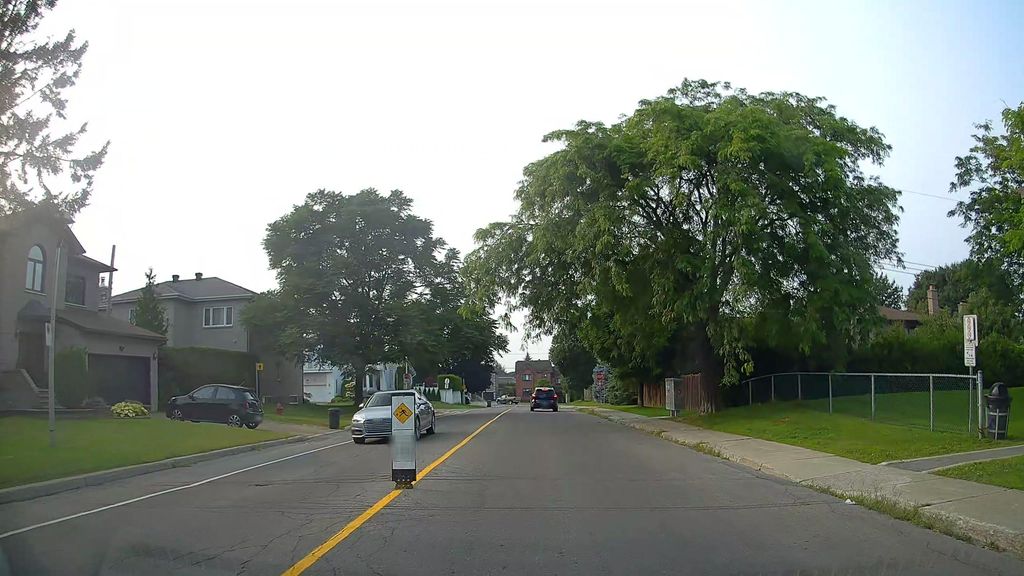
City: montreal